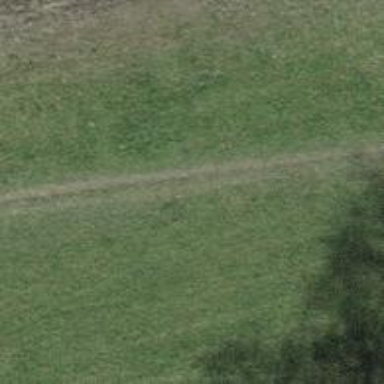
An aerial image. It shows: Path.